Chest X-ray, AP view. Patient: 58 years old, sex M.
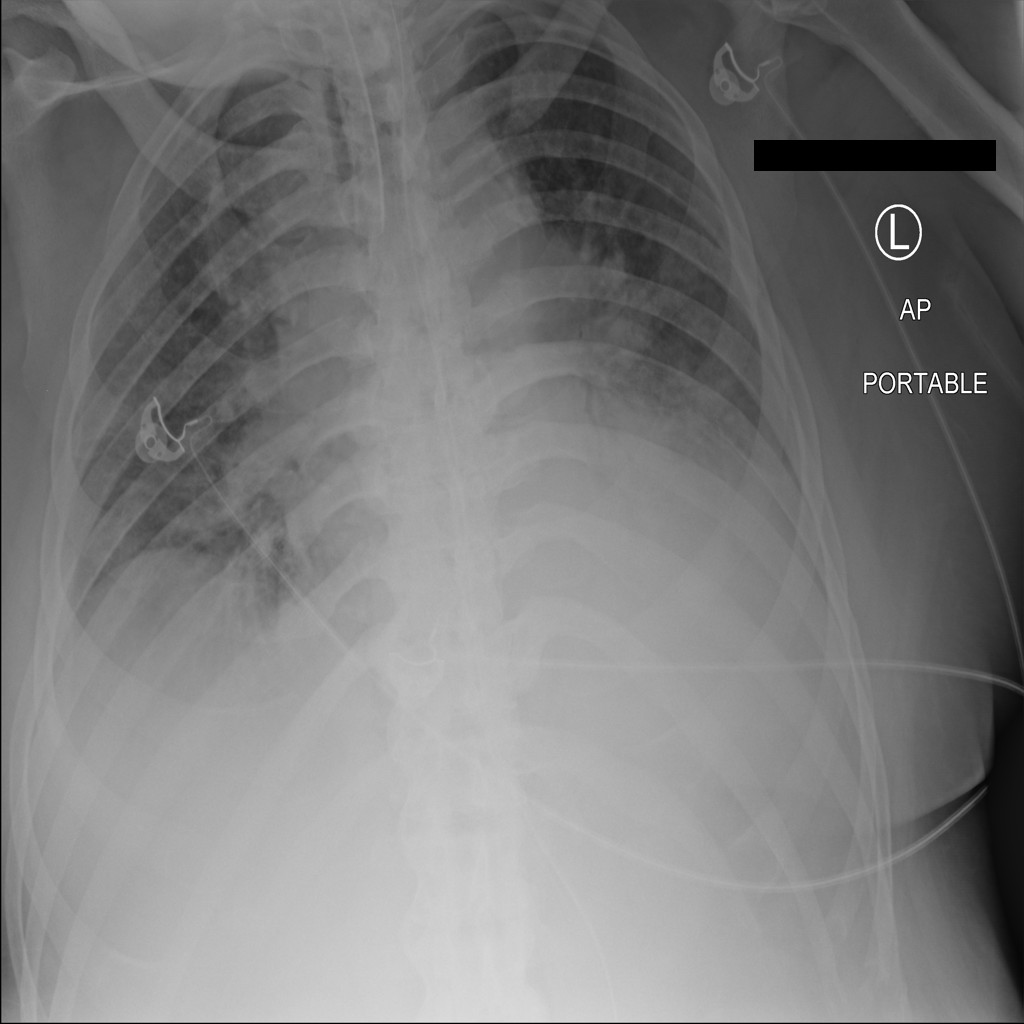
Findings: Atelectasis, Consolidation